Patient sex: F
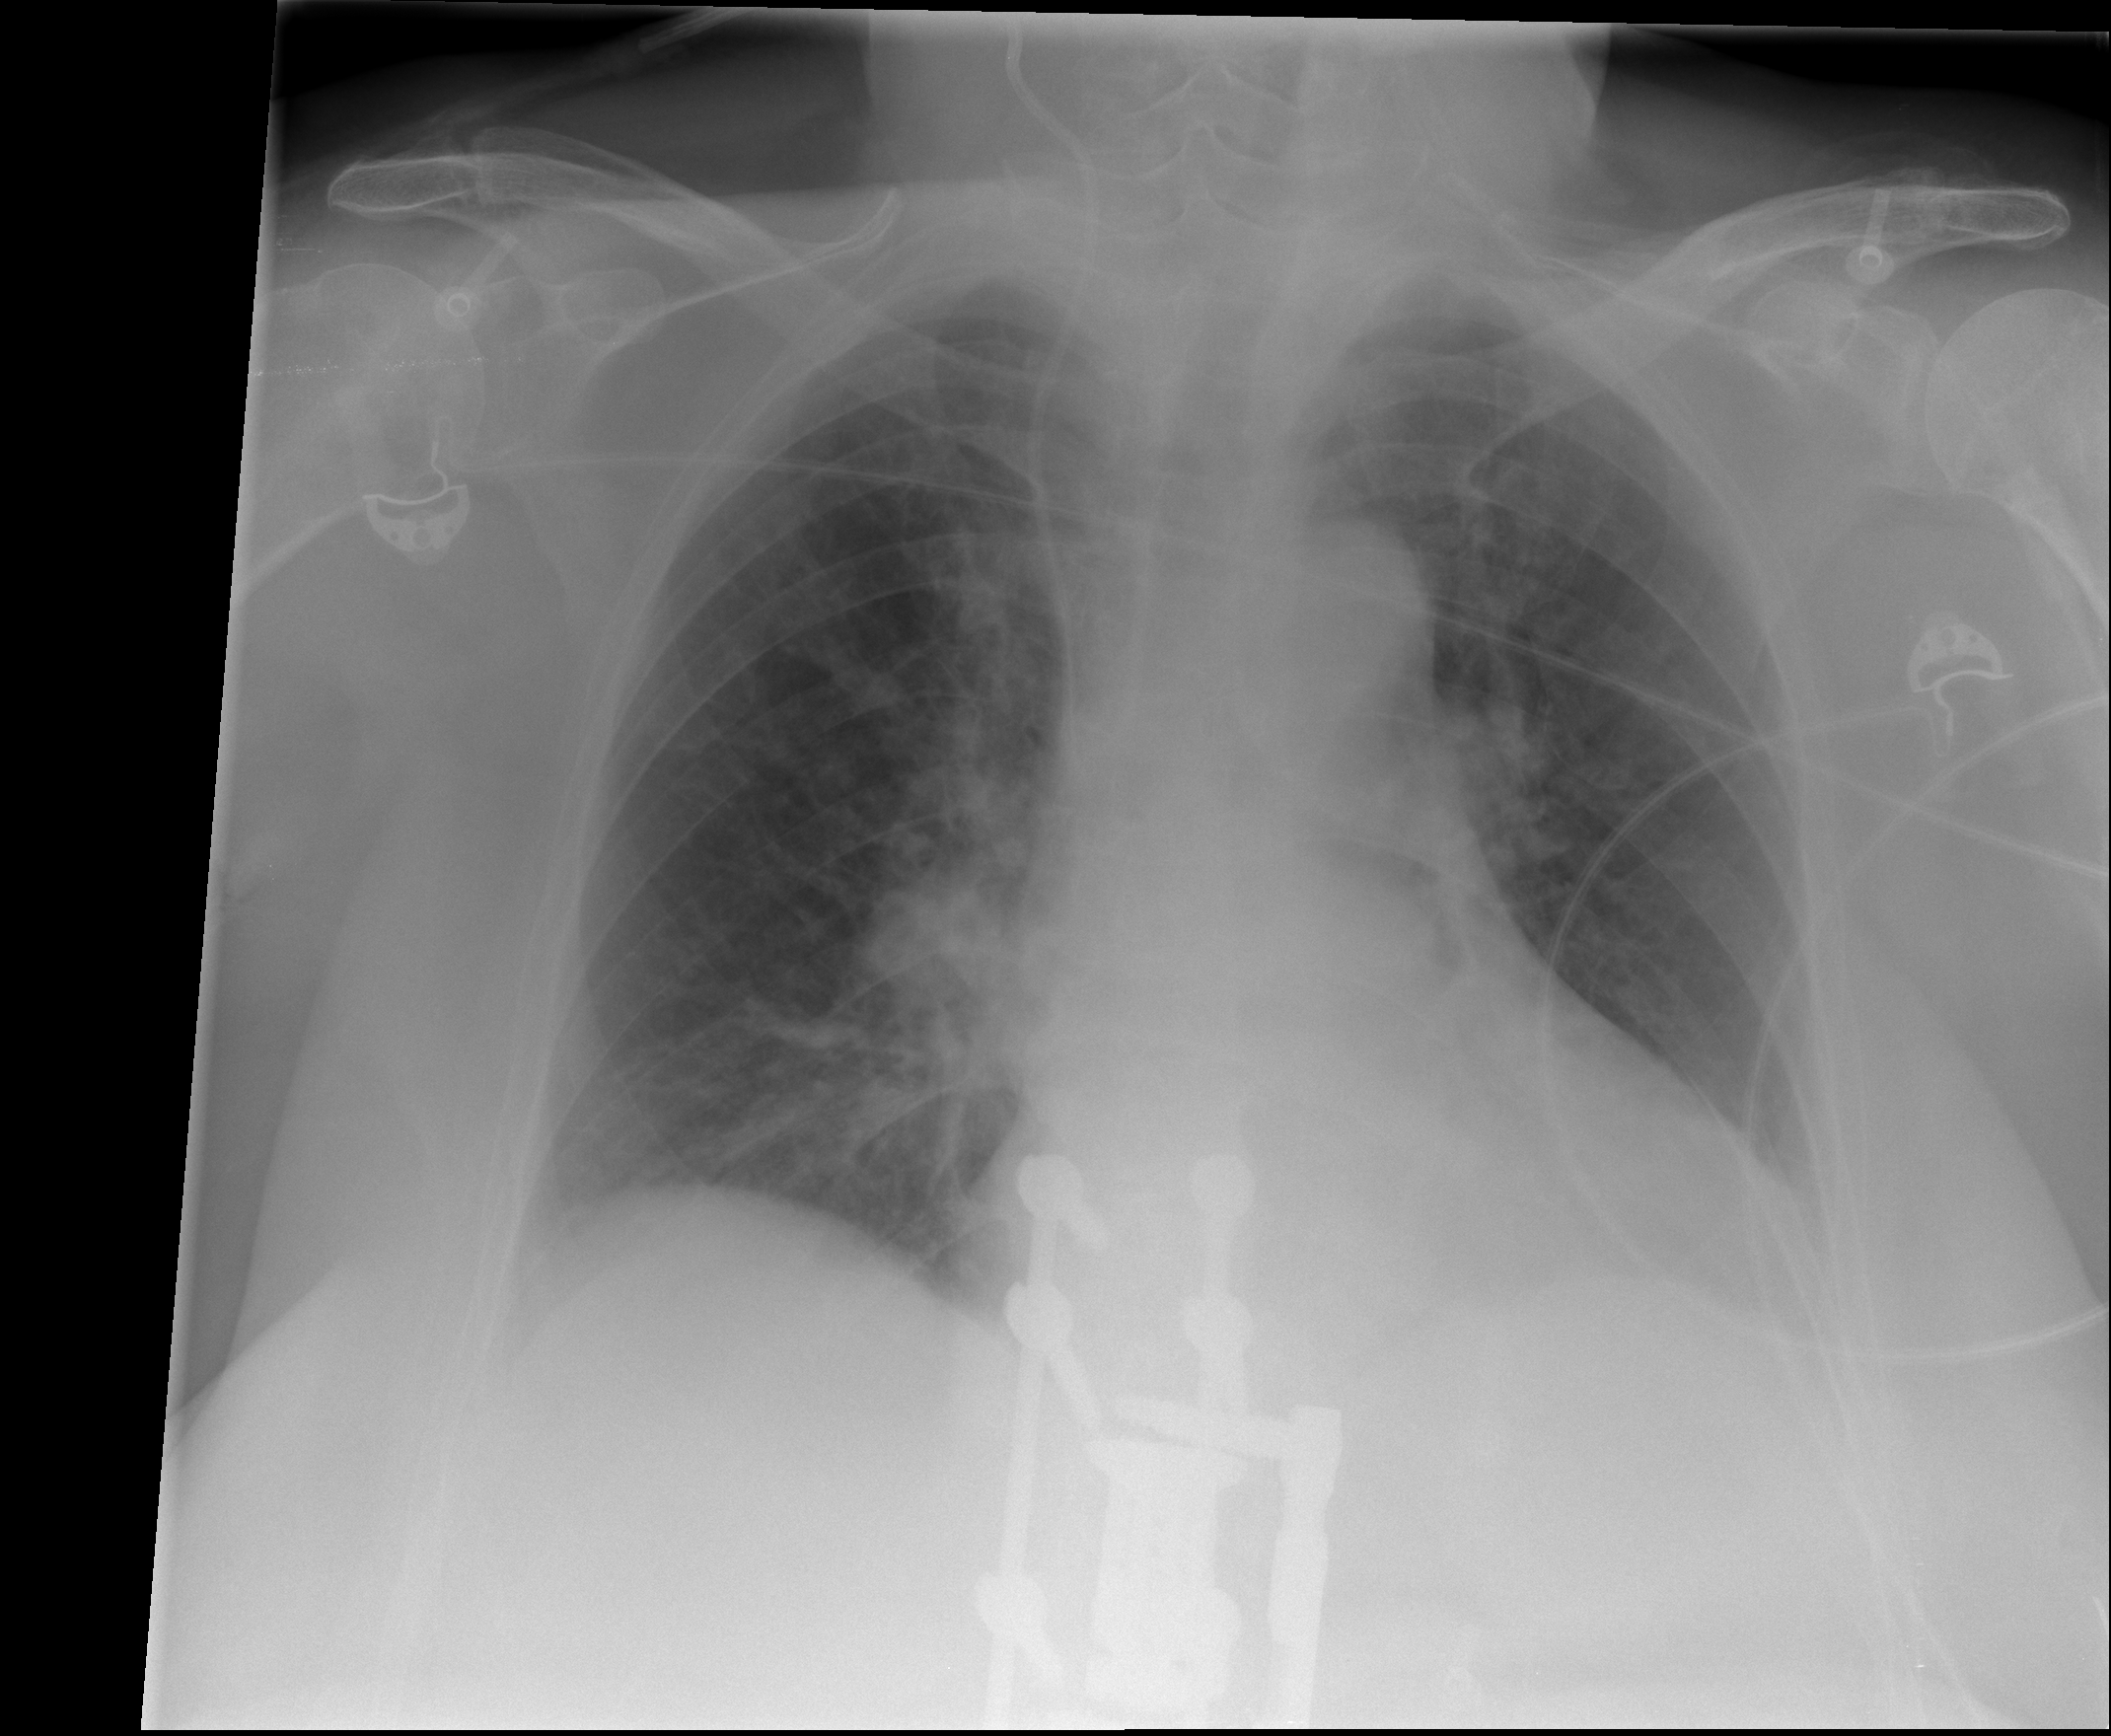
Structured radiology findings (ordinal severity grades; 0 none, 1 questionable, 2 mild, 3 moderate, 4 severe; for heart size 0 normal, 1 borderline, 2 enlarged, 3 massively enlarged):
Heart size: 0
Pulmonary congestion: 0
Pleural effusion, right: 0
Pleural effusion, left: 0
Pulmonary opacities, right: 2
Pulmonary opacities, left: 1
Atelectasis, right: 0
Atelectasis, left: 0